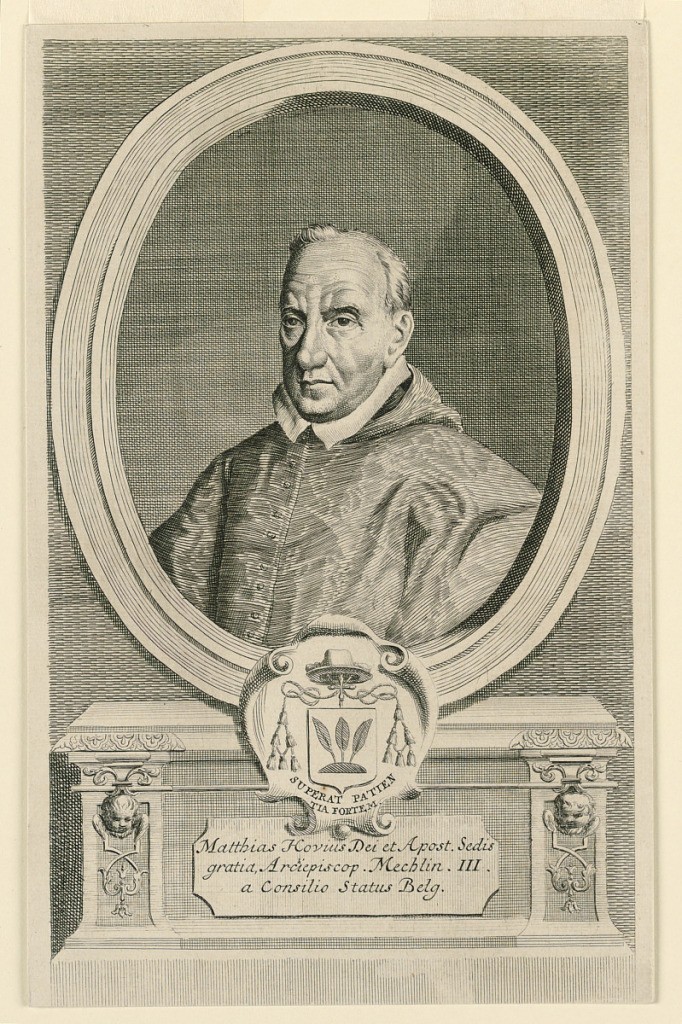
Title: Portrait of Mathias Hovius, Archbishop of Mechlin
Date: ca. 1700-1730
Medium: Engraving on paper
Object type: Print
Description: Within an oval frame is the bust portrait of a cleric, wearing a silk robe and white collar. Below, his escutcheon and motto, and inscription.